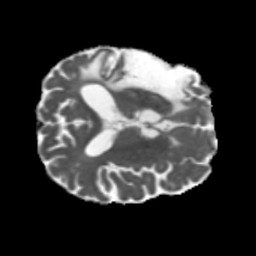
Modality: MD
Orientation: axial
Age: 71
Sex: male
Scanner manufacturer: siemens
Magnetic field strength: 3 T
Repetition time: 5.47 s
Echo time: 0.0854 s